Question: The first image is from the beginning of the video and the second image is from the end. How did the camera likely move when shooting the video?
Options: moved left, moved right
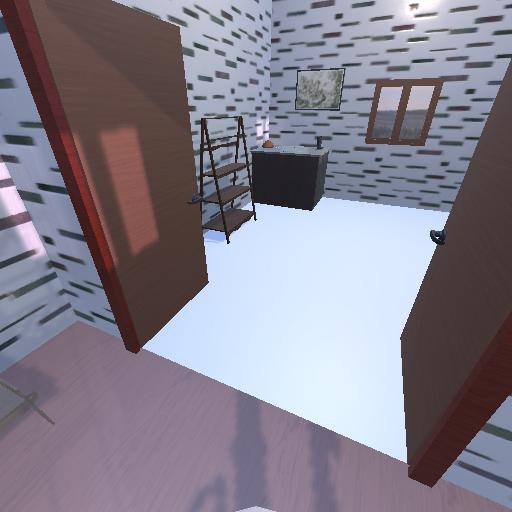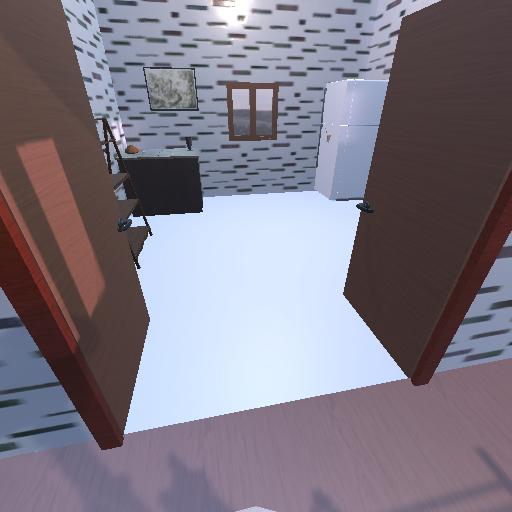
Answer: moved left